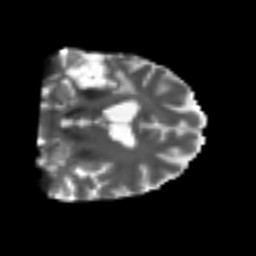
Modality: T2w
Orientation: coronal
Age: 56
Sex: male
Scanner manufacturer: siemens
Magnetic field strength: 3 T
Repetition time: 4.999 s
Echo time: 0.07946 s